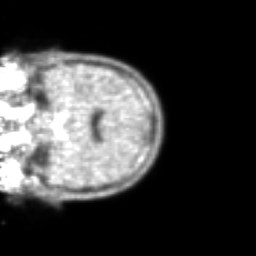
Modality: PET
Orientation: coronal
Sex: female
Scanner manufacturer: ge